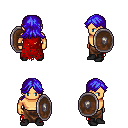
a pixel art fantasy rpg character, male body template, human, tanned skin, red tattered cape, robe skirt, blue loose hair, black shoes, shield, four views (front, back, left, right), 2x2 character sprite sheet, small pixel art, hard edges, no anti-aliasing